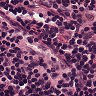
Metastatic tissue present: no